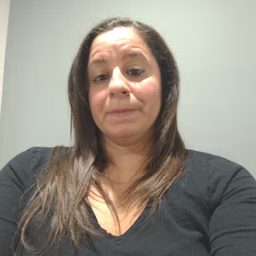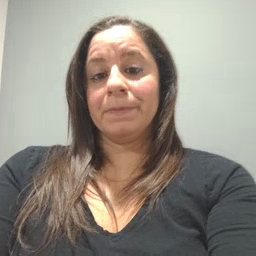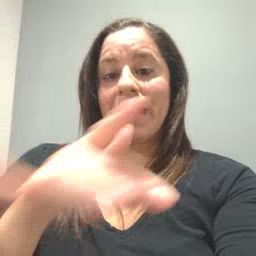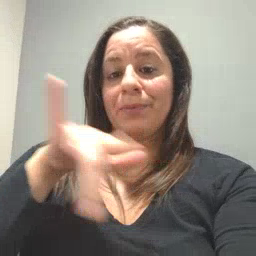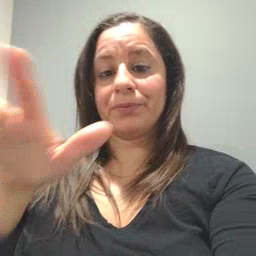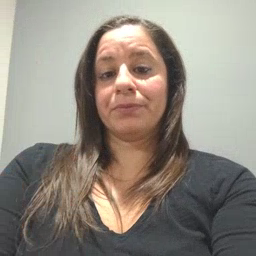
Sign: empty